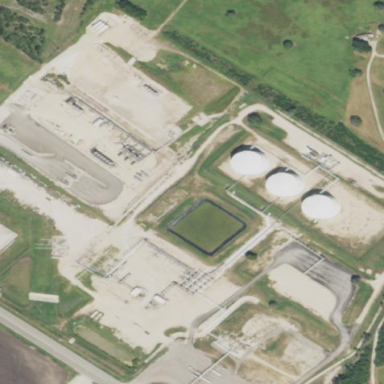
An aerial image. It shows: Industrial area designated as petroleum terminal.